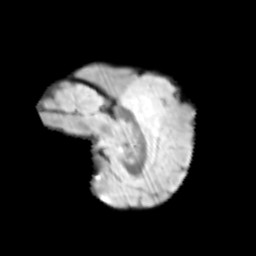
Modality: T2w
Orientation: sagittal
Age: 9
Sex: female
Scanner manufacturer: siemens
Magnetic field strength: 3 T
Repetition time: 3.8 s
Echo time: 0.07 s